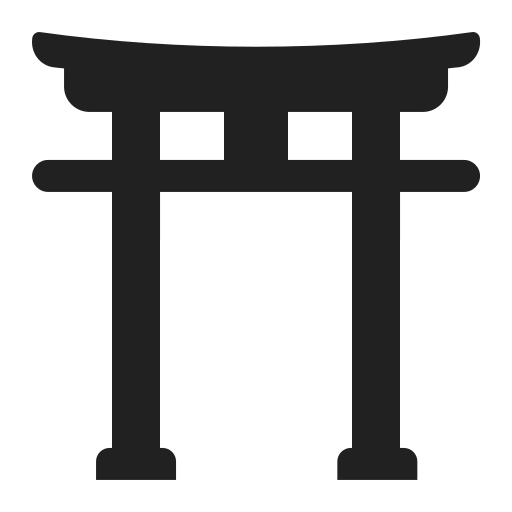
shinto shrine high contrast